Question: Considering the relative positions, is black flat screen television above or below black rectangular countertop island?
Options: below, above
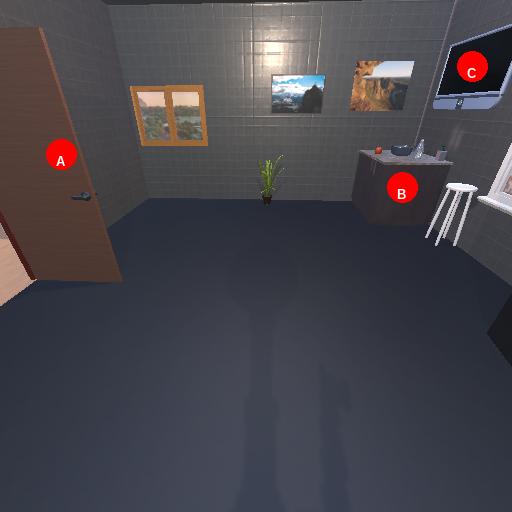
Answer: below